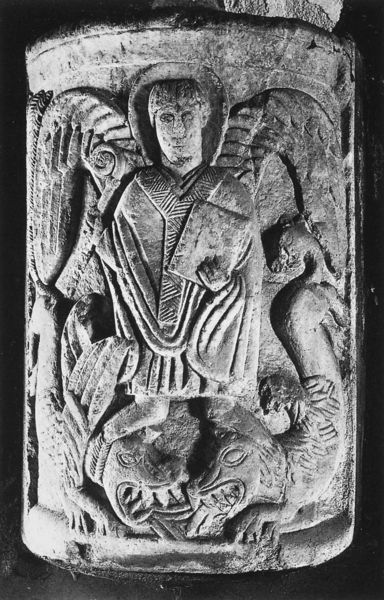
Titel: Kanzelfragment von S. Giulio
Institution: Como, Museo Civico
Schlagwörter: flügel, mann, säule, tier, architektur, falten, gesicht, johannes, kragen, stehen, stein, kirche, gewand, haare, engel, skulptur, relief, bischof, detail, foto, buch, krallen, kapitell, fragment, heiligenschein, zähne, löwen, kanzel, christlich, mittelalter, schlangen, heiliger, löwe, schreiber, erzengel, ungeheuer, sakral, drachen, drache, michael, klauen, untier, architektru, romanisch, markus, gabriel, architekturelement, bestie, aura, evangelist, matthäus, biest, heiiger, ungefasst, frühchristentum, st. michael, schnlangen, stohla